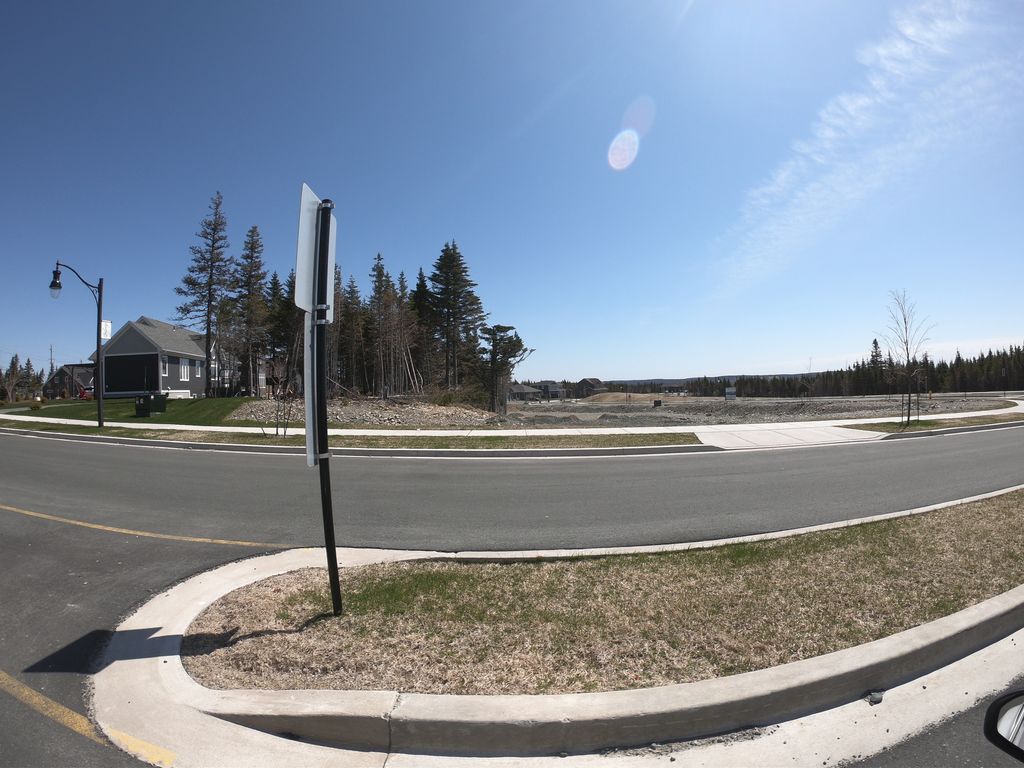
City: st_johns